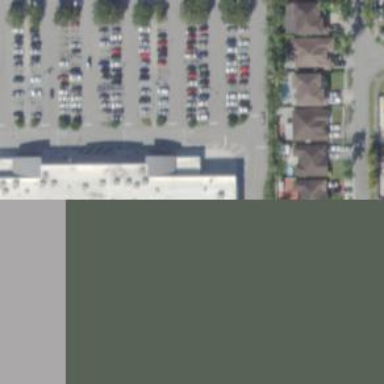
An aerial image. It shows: Commercial building housing supermarket.